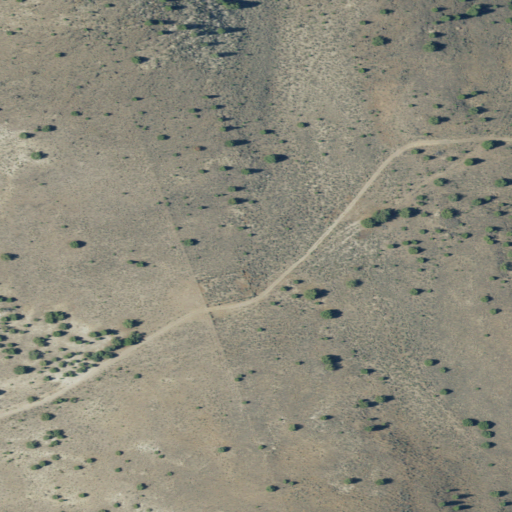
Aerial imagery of gap in Oregon named Selle Gap containing shrub and grassland